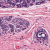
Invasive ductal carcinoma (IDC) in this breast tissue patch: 0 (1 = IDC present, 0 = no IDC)